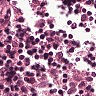
Metastatic tissue present: no